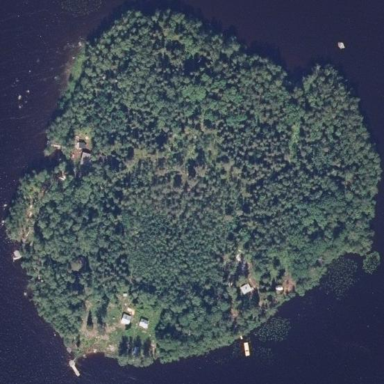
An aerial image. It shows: Islet covered with woodland.